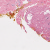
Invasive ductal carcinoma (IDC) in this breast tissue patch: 0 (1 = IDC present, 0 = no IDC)